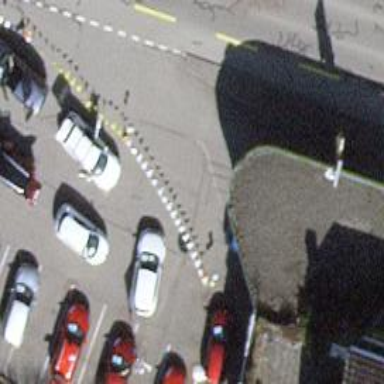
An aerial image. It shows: Fuel amenity located on the roof of building.